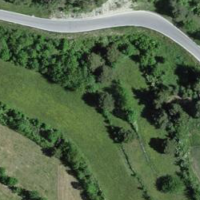
EUNIS habitat code: 24
Species observed at this site:
Centaurea cyanus
Delphinium consolida